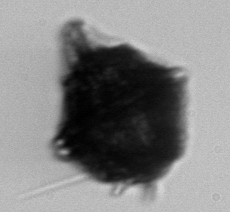
Label: Gonyaulax